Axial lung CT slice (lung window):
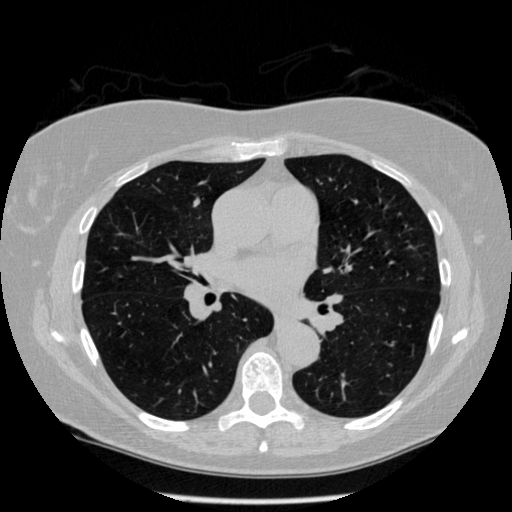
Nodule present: no